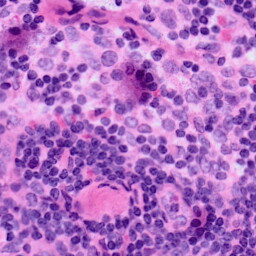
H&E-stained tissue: LymphNode